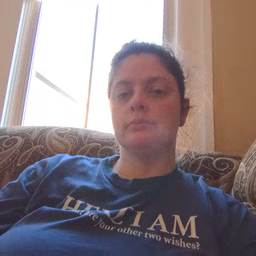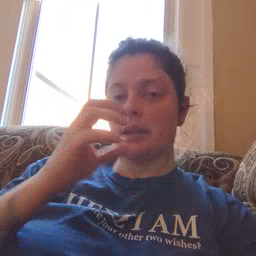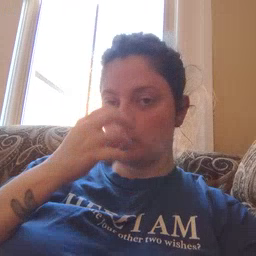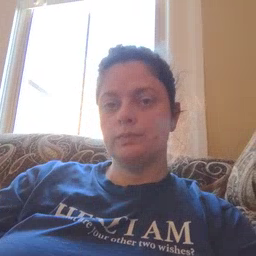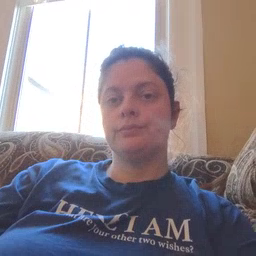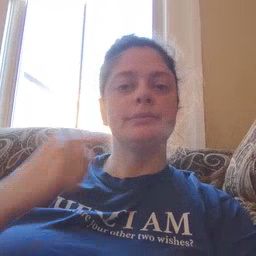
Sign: clown